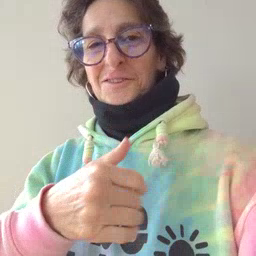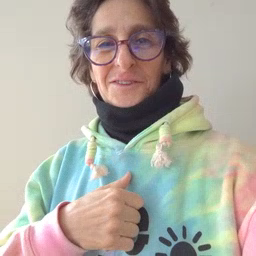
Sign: fish